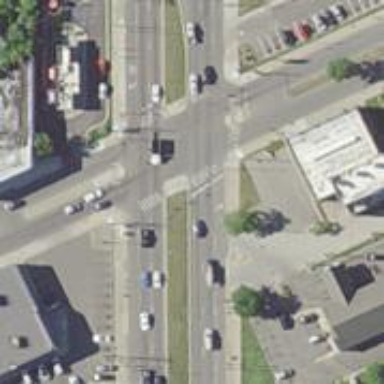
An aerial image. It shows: Footway that serves as traffic island.